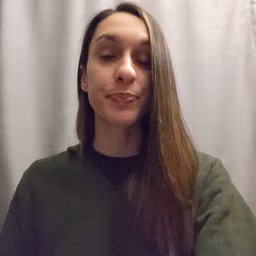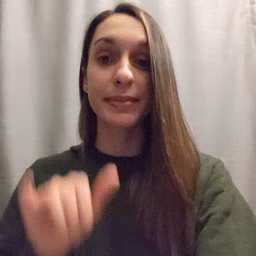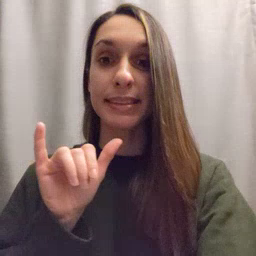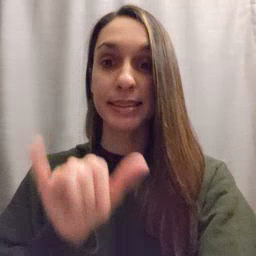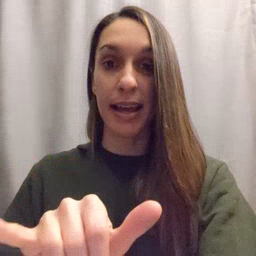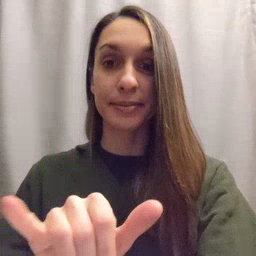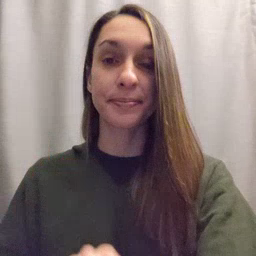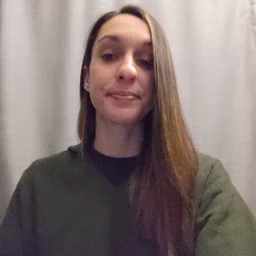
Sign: stay